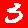
Digit: 3